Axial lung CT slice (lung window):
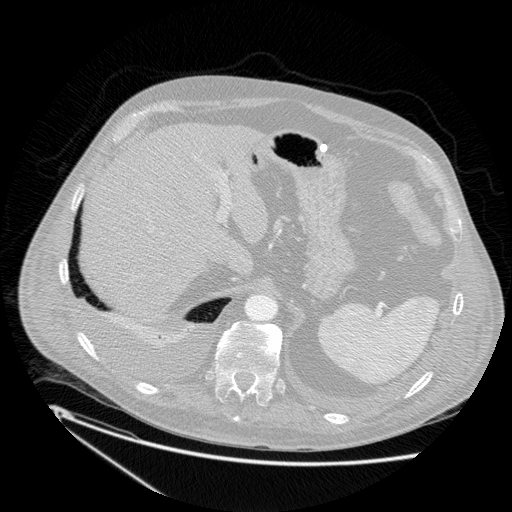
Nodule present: no